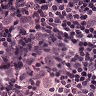
Metastatic tissue present: yes